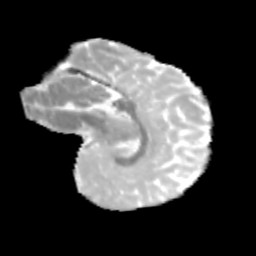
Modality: MD
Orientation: sagittal
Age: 9
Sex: female
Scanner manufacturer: siemens
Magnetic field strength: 3 T
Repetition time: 3.8 s
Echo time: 0.07 s